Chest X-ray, PA view. Patient: 54 years old, sex M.
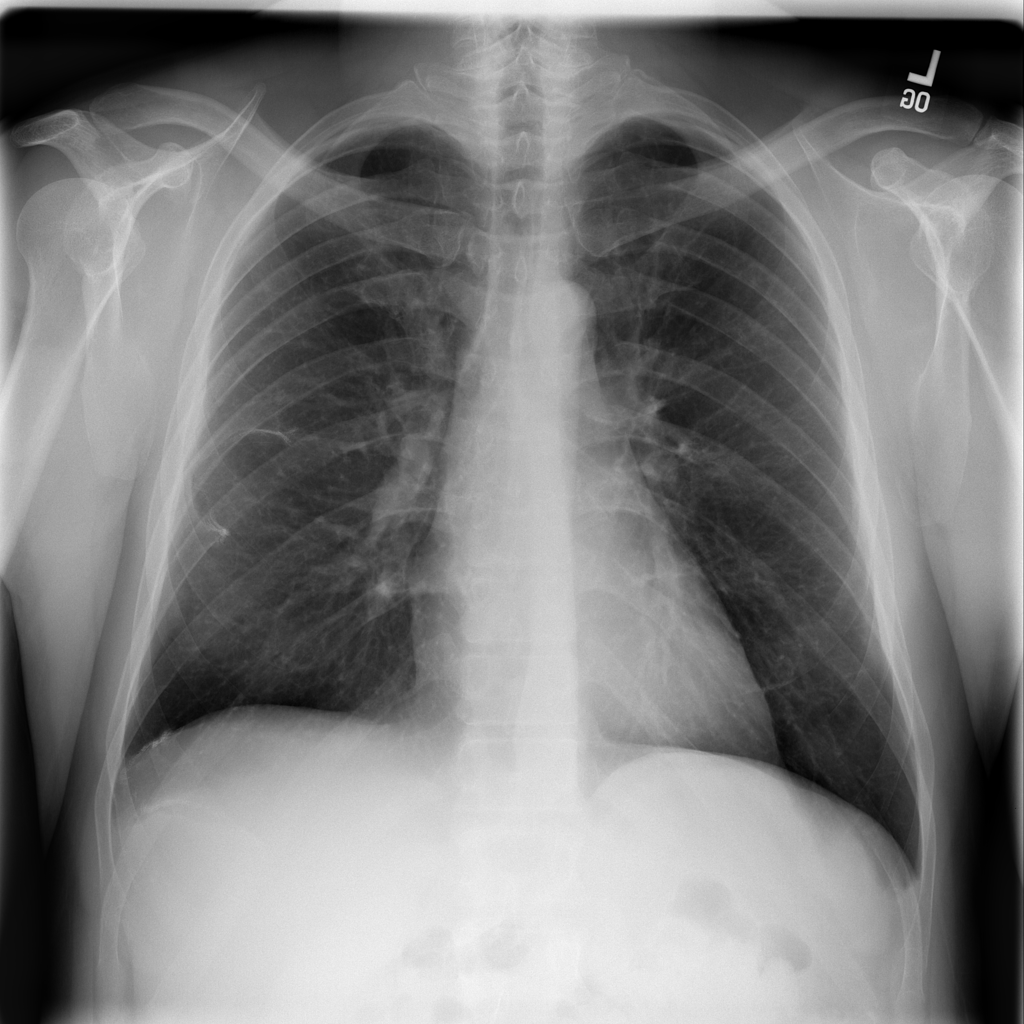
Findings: Atelectasis